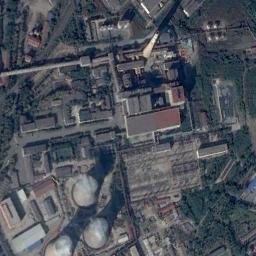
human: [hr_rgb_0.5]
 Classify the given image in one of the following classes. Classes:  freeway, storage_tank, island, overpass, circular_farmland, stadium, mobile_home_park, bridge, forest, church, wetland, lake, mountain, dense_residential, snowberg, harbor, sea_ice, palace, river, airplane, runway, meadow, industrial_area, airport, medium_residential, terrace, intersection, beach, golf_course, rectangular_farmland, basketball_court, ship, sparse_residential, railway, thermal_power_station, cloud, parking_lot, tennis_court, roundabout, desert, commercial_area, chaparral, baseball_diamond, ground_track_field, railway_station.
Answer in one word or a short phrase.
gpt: thermal_power_station